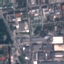
Land use / land cover: Industrial